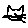
Label: cat